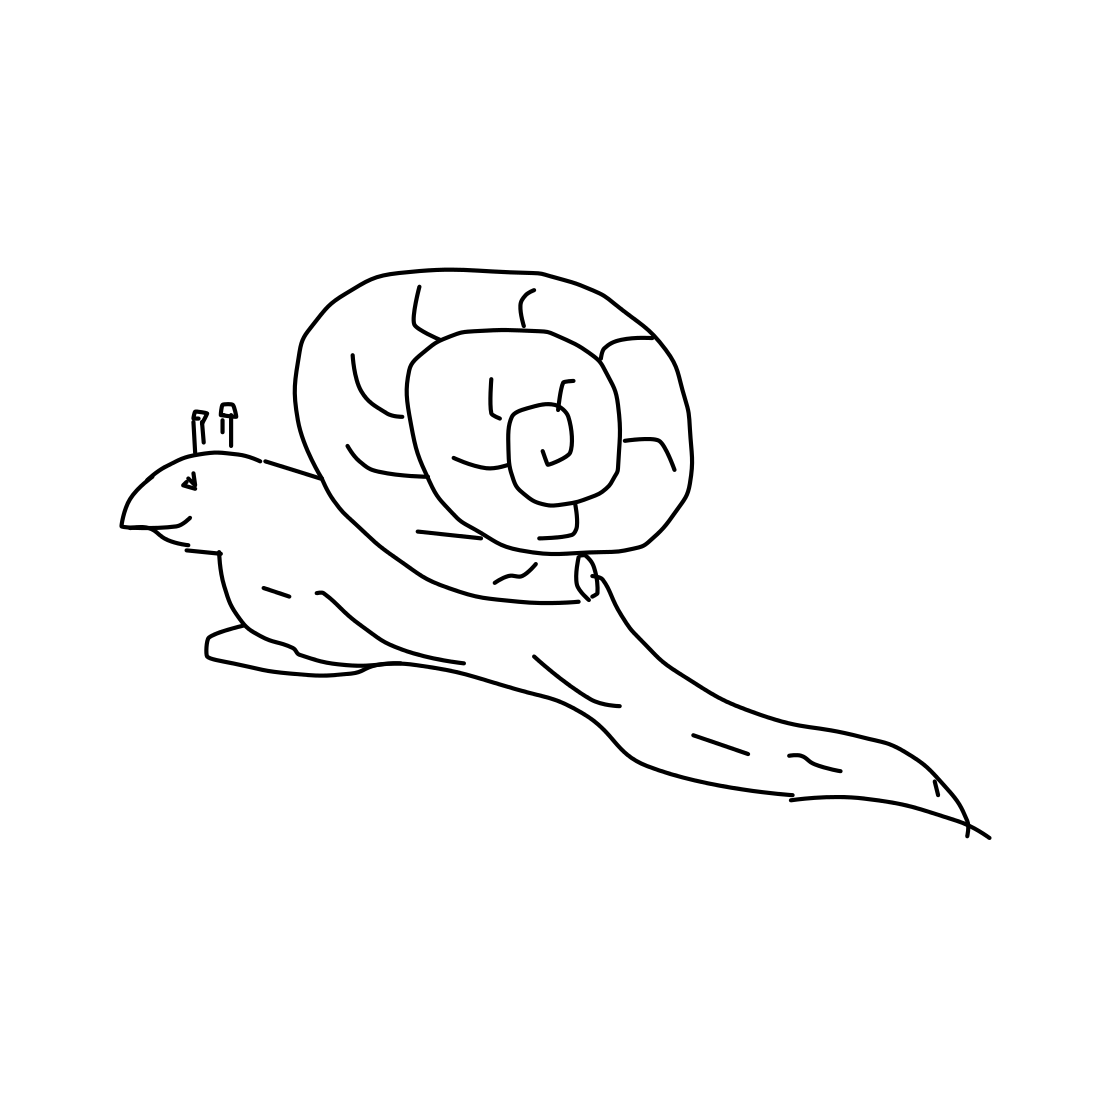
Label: snail